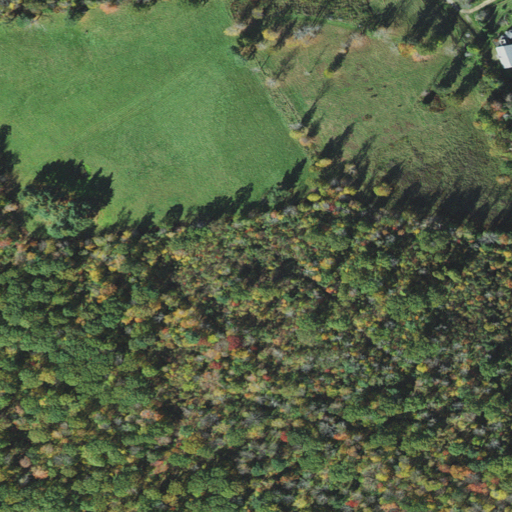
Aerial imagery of mountain in Massachusetts named Turkey Hill containing deciduous forest, shrub, pasture, grassland, mixed forest, low intensity development, and medium intensity development